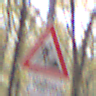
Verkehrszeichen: Arbeitsstelle
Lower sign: Entfernungsangaben1
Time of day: MorningAfternoon
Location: Outdoor (Nature)
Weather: Overcast
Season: Autumn
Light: Natural